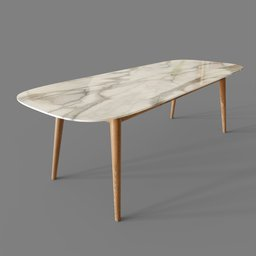
Label: furniture